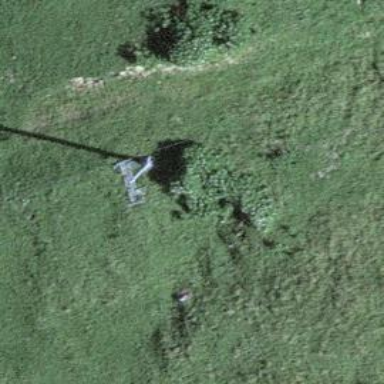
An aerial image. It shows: Pylon for aerialway.